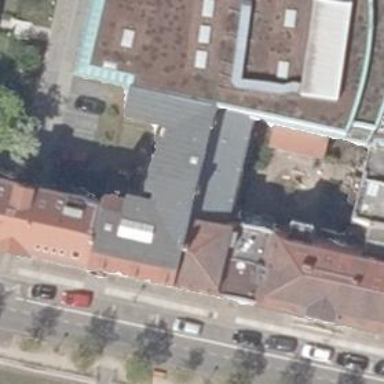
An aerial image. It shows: White apartment building with flat roof made of red roof tiles.